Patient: sex M, age 60
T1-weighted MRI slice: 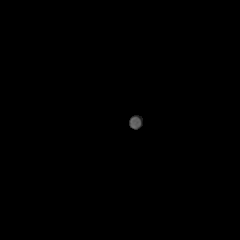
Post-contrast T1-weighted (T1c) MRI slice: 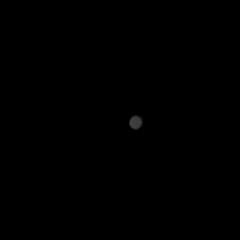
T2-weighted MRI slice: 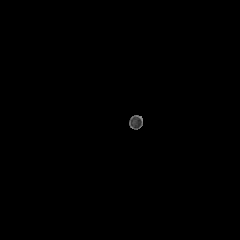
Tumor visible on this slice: no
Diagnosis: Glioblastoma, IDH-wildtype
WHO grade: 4